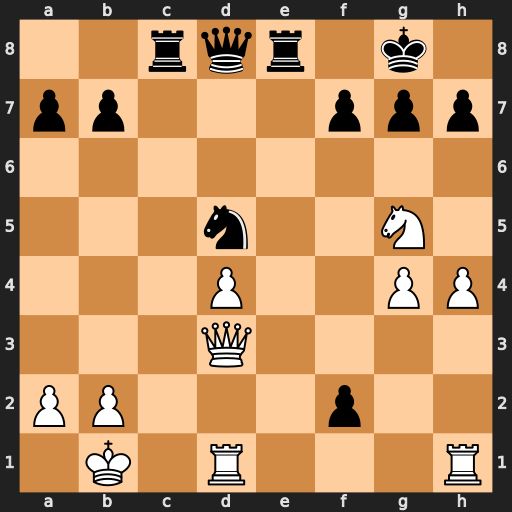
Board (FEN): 2rqr1k1/pp3ppp/8/3n2N1/3P2PP/3Q4/PP3p2/1K1R3R
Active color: w
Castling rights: -
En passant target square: -
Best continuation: Qxh7+ Kf8 Qh8+ Ke7 Qxg7